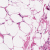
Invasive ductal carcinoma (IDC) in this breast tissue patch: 0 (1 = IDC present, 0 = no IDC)